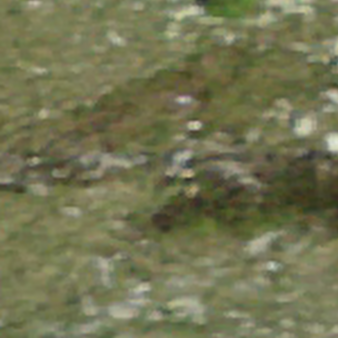
Label: other